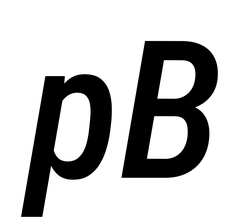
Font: Roboto-Italic_Condensed_Medium_Italic